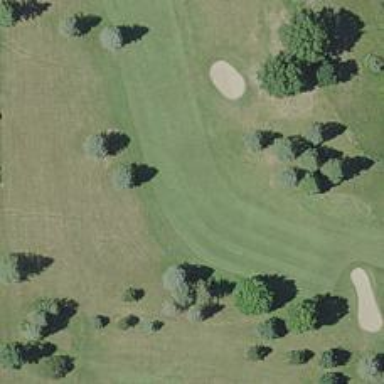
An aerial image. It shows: Golf hole.